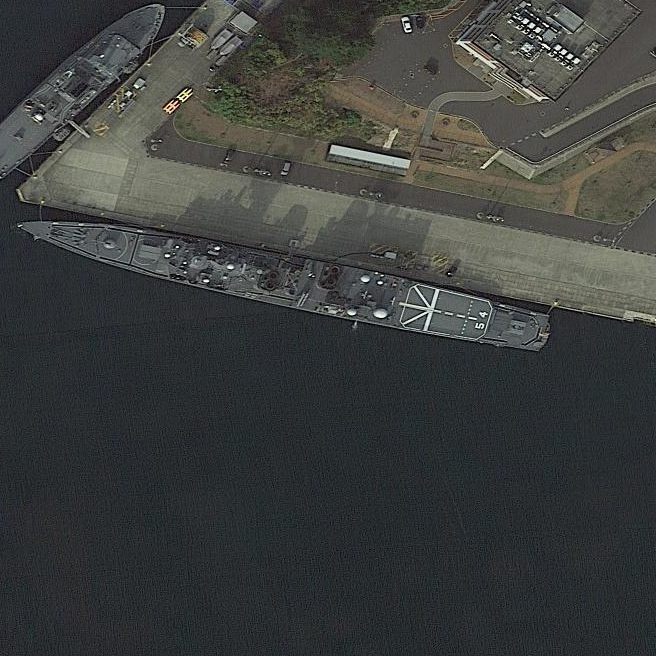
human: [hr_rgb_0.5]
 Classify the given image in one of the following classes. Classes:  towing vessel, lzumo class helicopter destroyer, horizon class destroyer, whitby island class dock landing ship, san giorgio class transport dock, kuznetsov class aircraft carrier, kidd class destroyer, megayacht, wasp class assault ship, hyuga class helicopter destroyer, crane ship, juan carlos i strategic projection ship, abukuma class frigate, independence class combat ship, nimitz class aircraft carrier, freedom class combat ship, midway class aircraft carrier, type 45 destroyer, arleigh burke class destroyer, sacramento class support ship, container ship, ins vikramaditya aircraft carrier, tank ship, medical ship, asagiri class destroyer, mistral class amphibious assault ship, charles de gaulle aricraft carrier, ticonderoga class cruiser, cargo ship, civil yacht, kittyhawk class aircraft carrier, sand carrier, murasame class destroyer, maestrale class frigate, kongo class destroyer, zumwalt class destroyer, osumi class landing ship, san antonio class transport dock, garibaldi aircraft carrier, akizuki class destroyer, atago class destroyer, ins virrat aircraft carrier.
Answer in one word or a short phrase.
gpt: Asagiri class destroyer